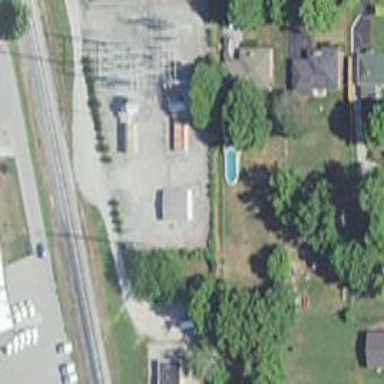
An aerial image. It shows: Power substation.